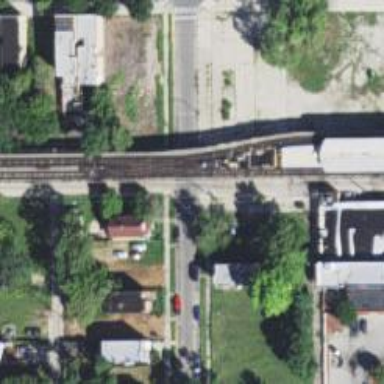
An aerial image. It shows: Railroad crossover.